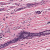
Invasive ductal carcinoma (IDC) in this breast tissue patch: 0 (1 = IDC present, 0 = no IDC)